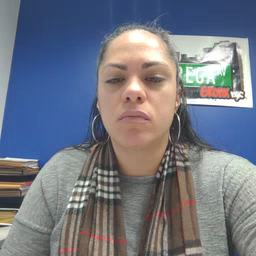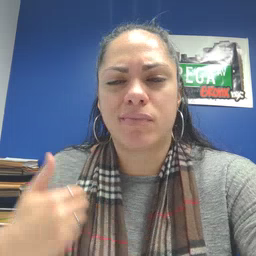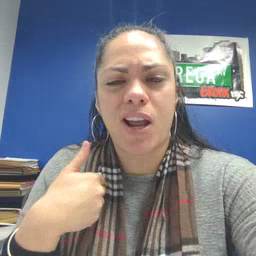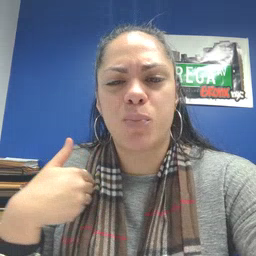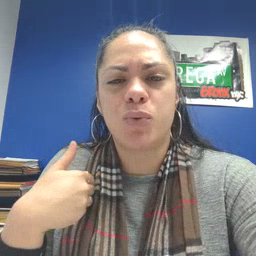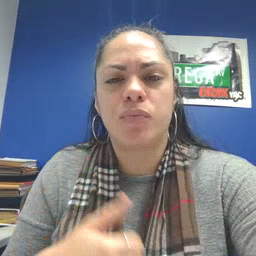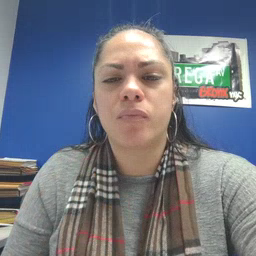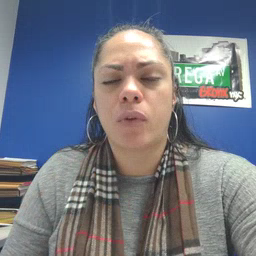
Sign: animal